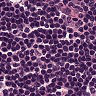
Metastatic tissue present: no